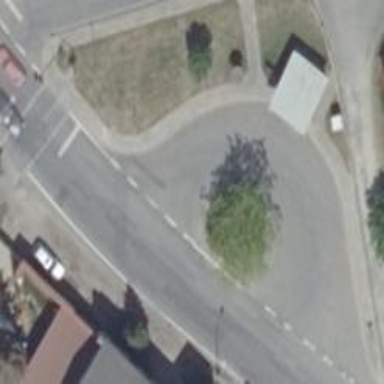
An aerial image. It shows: Public transport stop position.